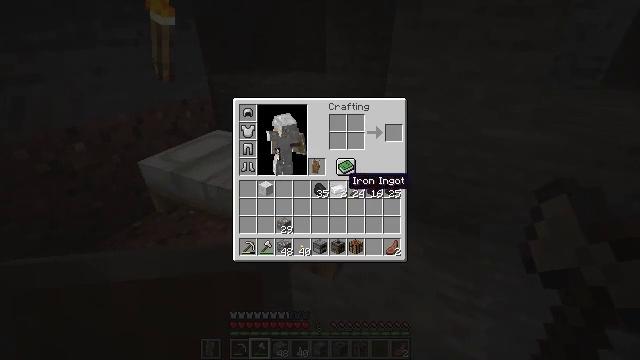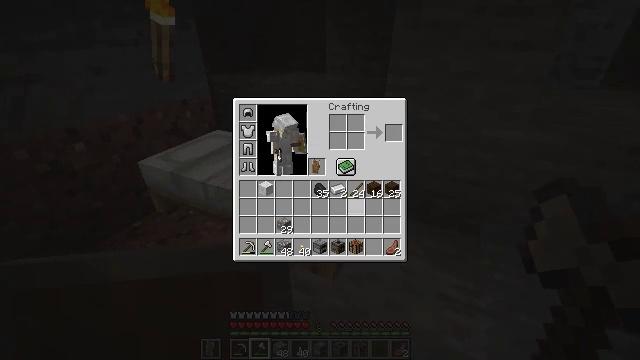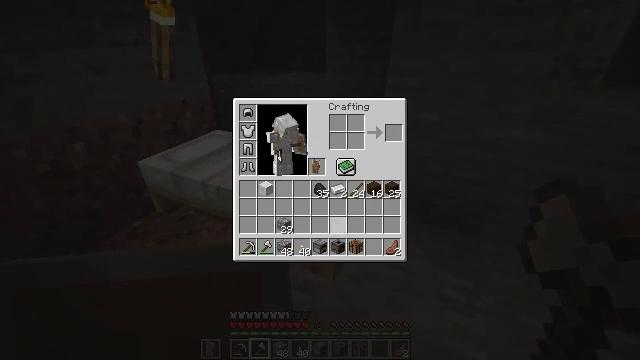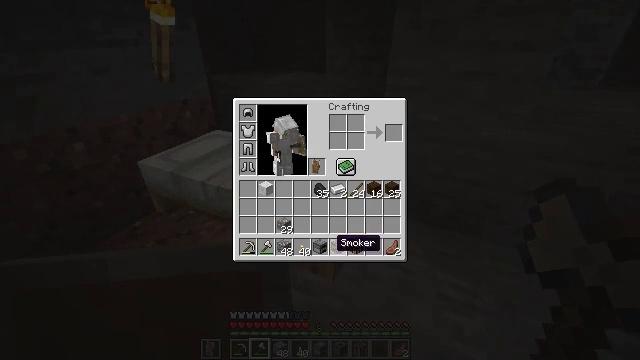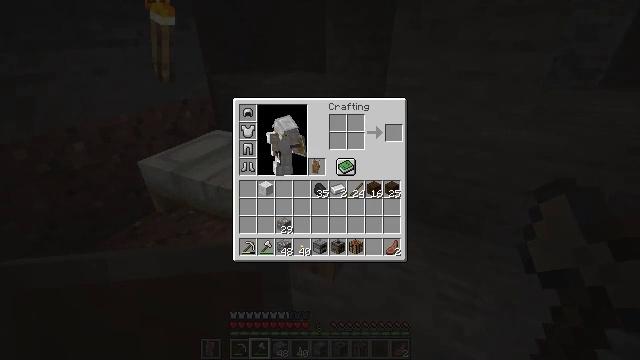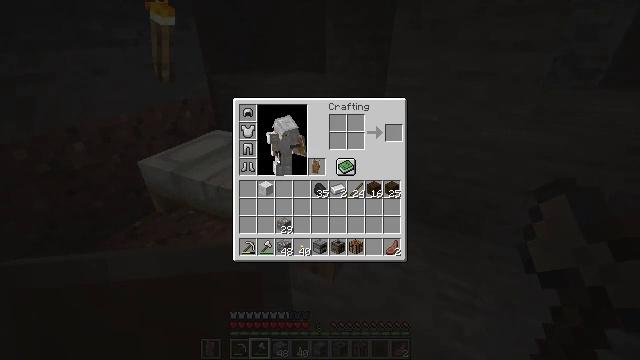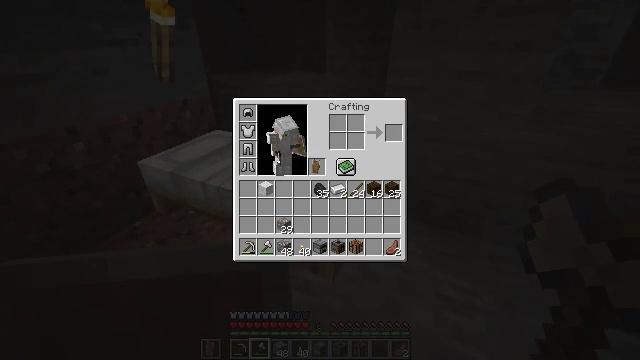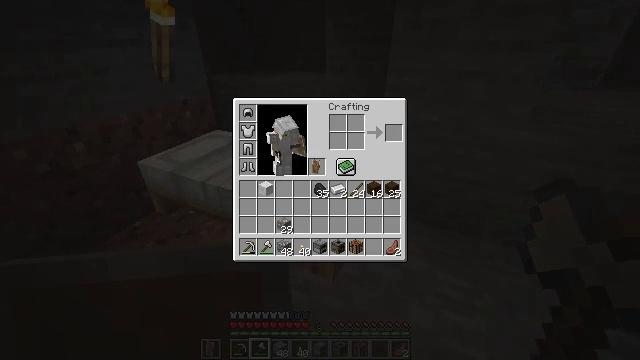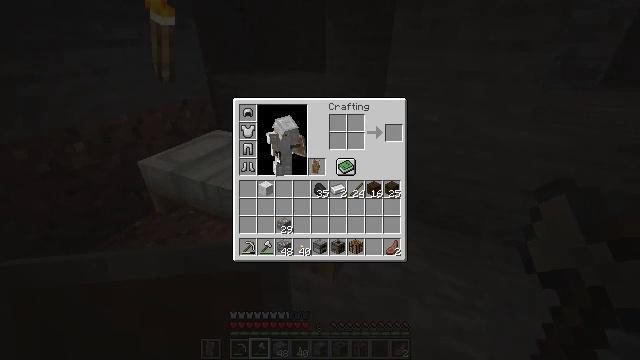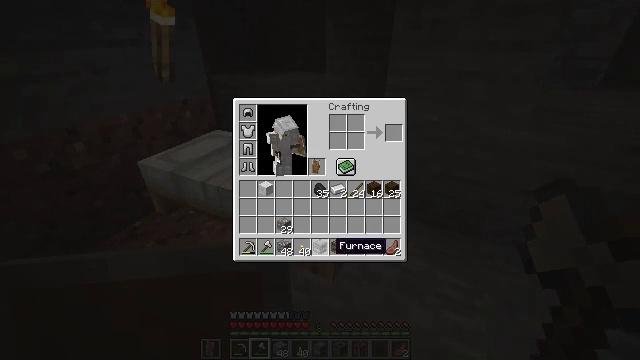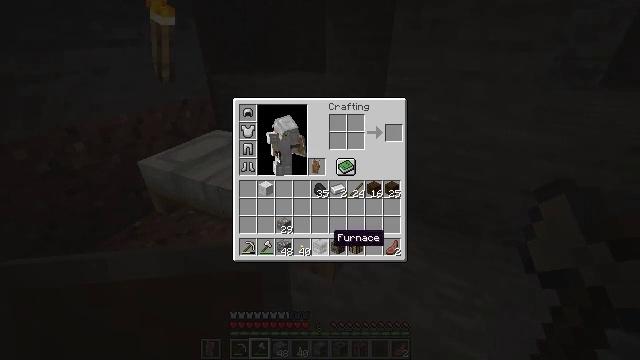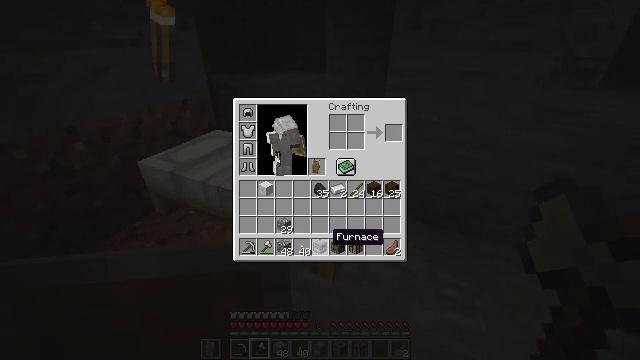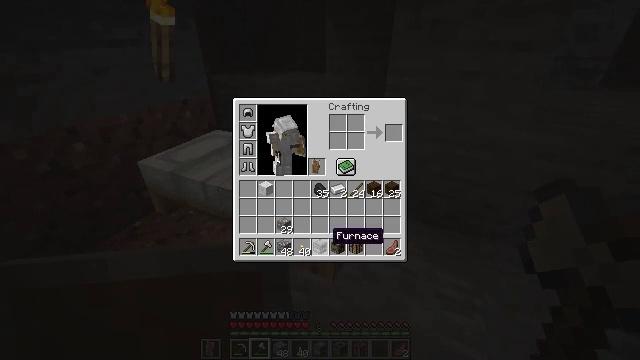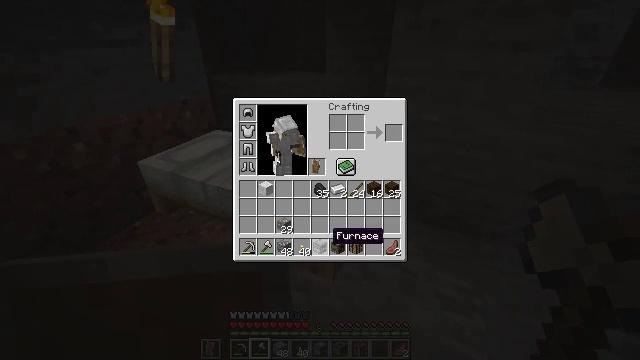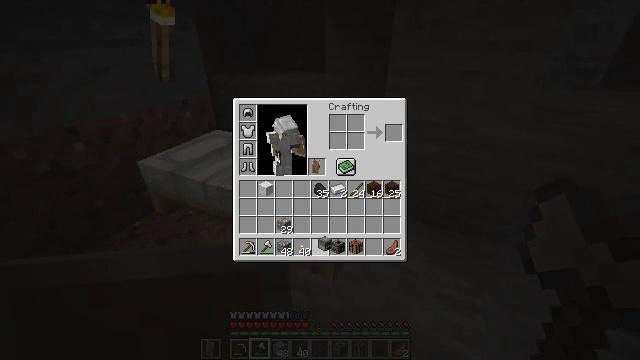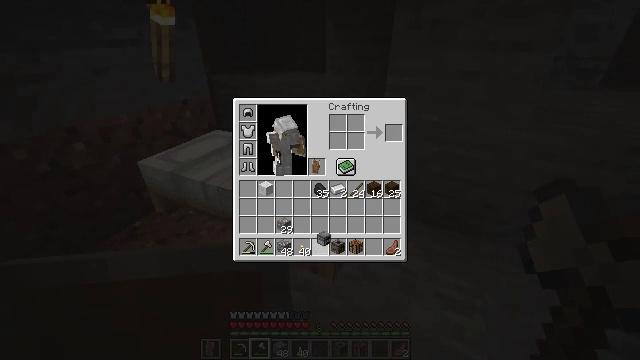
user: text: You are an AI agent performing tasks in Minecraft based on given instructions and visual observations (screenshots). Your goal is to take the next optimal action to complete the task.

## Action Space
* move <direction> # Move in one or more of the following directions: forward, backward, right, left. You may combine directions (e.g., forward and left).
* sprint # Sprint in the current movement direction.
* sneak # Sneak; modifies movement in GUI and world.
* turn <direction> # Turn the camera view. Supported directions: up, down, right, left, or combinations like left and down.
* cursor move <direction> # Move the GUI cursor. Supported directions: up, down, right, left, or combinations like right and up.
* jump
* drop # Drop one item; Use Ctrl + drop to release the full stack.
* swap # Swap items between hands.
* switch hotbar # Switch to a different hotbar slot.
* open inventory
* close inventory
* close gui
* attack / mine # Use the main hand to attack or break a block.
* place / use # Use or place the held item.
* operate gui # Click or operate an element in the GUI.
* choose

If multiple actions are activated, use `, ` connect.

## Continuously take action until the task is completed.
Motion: motion action
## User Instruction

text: Attack the white bed to collect it.
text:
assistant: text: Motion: cursor move down
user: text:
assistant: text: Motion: cursor move left and down
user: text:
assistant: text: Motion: cursor move down
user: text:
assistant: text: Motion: no_op
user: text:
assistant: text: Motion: no_op
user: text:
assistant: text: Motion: no_op
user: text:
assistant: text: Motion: no_op
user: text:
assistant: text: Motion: operate gui
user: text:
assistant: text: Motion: operate gui
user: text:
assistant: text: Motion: cursor move up
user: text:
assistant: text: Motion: no_op
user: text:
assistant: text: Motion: no_op
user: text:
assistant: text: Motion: no_op
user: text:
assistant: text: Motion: operate gui
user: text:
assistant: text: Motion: operate gui
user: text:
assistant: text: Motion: no_op
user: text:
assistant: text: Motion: no_op
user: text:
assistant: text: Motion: operate gui
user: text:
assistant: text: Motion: operate gui
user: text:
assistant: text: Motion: operate gui
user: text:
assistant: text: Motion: no_op
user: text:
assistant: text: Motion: no_op
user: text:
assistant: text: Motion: no_op
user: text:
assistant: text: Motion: no_op
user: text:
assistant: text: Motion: no_op
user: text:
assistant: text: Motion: no_op
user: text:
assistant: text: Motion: operate gui
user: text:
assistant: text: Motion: operate gui
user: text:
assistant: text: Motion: cursor move up
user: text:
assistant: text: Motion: no_op